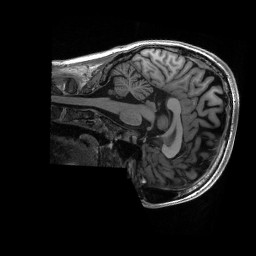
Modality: T1w
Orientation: sagittal
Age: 24
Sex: male
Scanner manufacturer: siemens
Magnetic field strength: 3 T
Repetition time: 2.53 s
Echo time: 0.0033 s